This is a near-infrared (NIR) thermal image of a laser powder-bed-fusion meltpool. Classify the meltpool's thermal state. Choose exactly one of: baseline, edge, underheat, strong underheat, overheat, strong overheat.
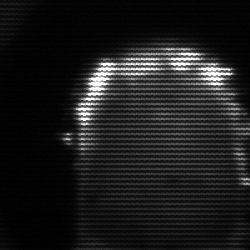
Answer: baseline